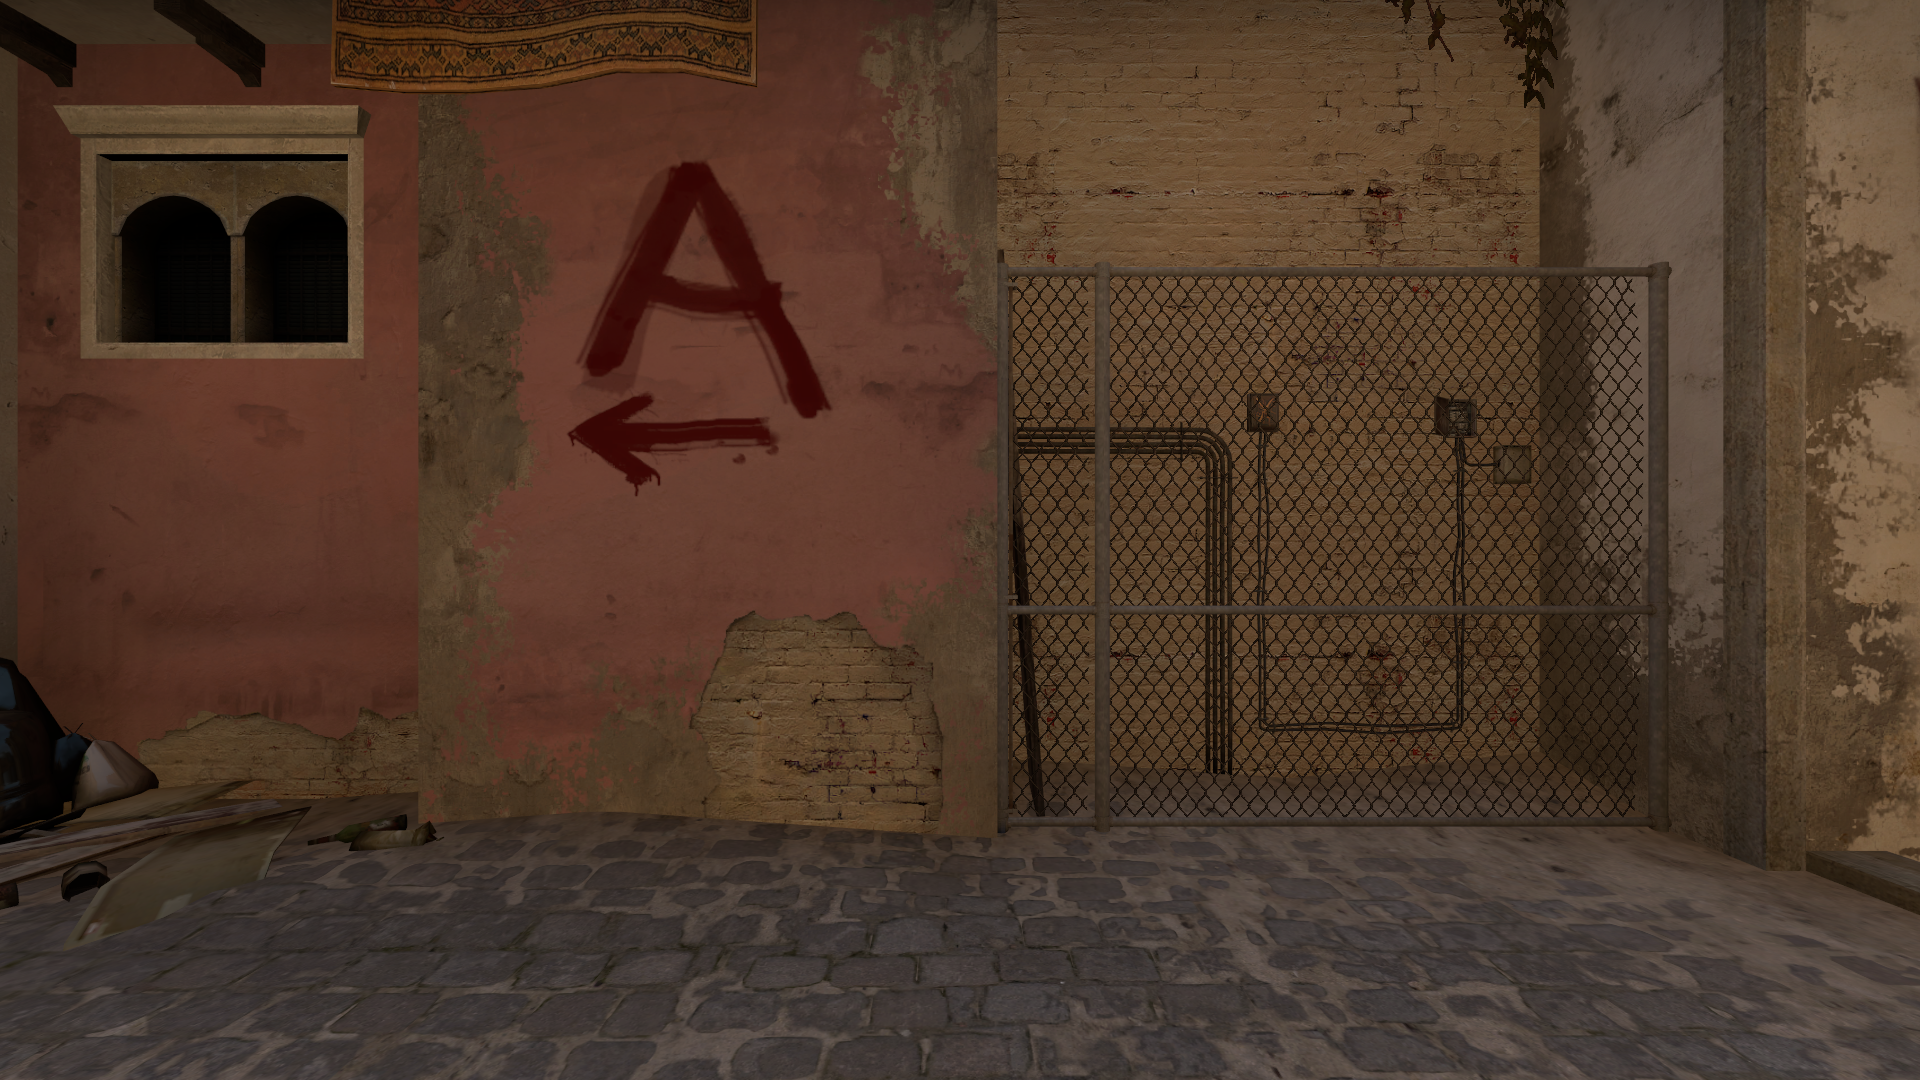
Map: de_mirage